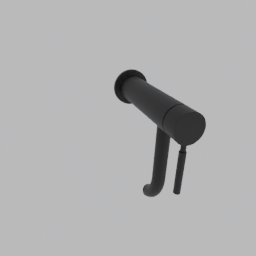
Label: appliances